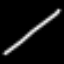
Label: line